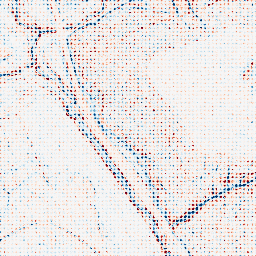
Category: edge_preserving
Decomposition family: bilateral
Decomposition parameters: d: 5
sigma_color: 150
sigma_space: 75
Upsampling method: sinc_hamming
Upsampling parameters: scale: 8
kernel_size: 4
Upsampling scale: 8